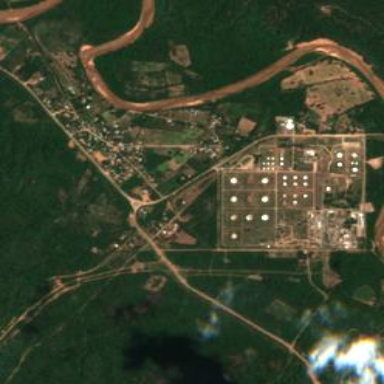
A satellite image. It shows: Industrial area designated for oil refining activities.